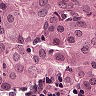
Metastatic tissue present: yes